Question: I know it is an humiliating and basic problem, but I can't align the navigation div (green borders) with the logo div (red borders) in the bottom of the parent div (blue borders). I tried vertical-align: bottom, but didn't work, any suggestions?

HTML:
'''
<div id="banner">
<h1><a href="http://widerdesign.co.nr/">wider design</a></h1>
<ul id="lang">
<li><a href="index.php">English</a></li>
<li><a href="es/index.php">Espanol</a></li>
<li><a href="tw/index.php">Zhong Wen (Fan Ti )</a></li>
<li><a href="cn/index.php">Zhong Wen (Jian Ti )</a></li>
</ul>
<ul id="nav">
<li class="home"><a href="index.html">home</a></li>
<li class="portfolio"><a href="portfolio.php">portfolio</a></li>
<li class="about"><a href="about.php">about</a></li>
<li class="contact"><a href="form.html">contact</a></li>
</ul>
</div>
'''
CSS:
'''
#banner {
background-color: #FBFBFB;
float: left;
padding: 10px 15px;
width: 928px; /* 720 */
border: 1px solid #E2E2E2;
}
#banner h1 {
background: url(../images/logo.png) no-repeat scroll 0 0;
display: inline; /* ie6 hack for double margin */
height: 21px;
font-size: 32px;
float: left;
text-indent: -9999px;
width: 169px;
}
#header a {
color: #999;
}
#lang {
float: right;
}
#lang li {
float: left;
margin: 0 0 0 20px;
}
#lang li a {
font-size: 10px;
}
#nav {
float: left;
list-style: none;
padding: 0 0 0 20px;
}
#nav li {
float: left;
margin: 0 30px 0 0;
}
#nav li a {
float: left;
font-size: 16px;
outline: none;
text-decoration: none;
}
#nav li a:hover {
color: #666;
}
'''
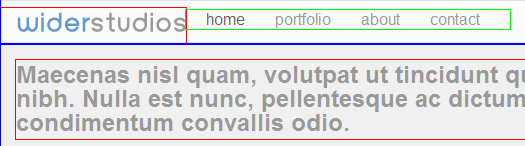
Answer: A simple fix would be to set the parent to position: relative and your menu to postion: absolute; bottom: 0; but it's not ideal.
I guess the best option is (since they have fixed heights), to give it a margin-top with the right amount of pixels.